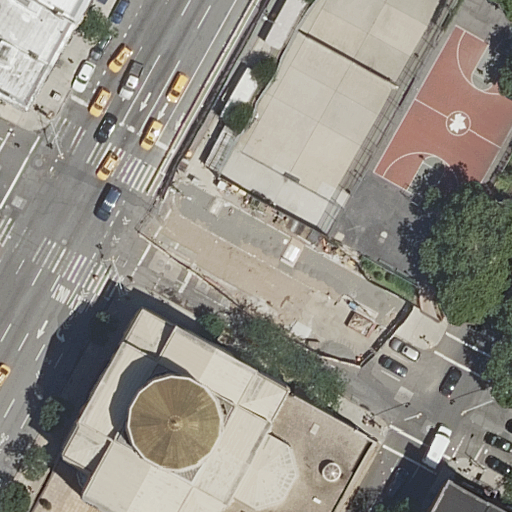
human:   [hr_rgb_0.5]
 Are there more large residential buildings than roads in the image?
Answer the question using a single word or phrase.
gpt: no

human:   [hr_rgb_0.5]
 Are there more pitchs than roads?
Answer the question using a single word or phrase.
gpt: no

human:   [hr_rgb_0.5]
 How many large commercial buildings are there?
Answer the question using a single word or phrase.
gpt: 0

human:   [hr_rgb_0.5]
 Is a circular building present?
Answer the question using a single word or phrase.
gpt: no

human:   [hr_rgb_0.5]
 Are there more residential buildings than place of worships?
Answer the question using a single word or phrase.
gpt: yes

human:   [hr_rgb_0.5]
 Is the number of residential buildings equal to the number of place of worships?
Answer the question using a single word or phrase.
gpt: no

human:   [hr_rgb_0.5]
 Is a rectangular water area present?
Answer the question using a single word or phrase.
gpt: no

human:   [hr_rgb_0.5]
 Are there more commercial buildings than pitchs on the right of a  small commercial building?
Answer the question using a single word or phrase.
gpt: no

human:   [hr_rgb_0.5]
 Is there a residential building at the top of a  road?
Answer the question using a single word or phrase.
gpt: yes

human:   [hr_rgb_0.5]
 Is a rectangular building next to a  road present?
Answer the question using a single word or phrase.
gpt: yes

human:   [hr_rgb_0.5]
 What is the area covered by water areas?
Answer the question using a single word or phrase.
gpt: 0m2

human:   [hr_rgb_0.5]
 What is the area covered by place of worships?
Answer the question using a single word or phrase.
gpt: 64m2

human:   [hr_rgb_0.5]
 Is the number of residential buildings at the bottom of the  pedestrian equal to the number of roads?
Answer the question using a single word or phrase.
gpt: no

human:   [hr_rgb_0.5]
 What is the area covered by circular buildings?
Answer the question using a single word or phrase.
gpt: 0m2

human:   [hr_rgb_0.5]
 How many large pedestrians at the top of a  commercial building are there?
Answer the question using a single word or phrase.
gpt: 0

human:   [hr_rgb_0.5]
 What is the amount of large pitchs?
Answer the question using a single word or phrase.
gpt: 1

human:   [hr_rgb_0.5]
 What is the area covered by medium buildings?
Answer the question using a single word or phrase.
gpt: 275m2

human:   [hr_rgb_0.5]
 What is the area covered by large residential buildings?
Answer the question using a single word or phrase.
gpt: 1913m2

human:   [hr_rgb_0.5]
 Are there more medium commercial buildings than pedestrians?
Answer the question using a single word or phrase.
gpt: no

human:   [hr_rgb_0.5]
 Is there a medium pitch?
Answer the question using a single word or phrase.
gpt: no

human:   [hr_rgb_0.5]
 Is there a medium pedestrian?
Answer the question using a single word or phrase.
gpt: no

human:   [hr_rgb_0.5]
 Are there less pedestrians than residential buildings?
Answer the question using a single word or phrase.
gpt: yes

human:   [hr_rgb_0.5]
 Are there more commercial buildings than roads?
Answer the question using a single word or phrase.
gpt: no

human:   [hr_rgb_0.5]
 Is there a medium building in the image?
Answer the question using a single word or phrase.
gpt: yes

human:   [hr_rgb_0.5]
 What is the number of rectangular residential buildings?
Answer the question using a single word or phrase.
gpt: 2

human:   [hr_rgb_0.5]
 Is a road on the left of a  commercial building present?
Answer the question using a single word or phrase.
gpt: no

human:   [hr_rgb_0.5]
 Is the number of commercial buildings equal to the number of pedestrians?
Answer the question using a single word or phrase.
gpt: no

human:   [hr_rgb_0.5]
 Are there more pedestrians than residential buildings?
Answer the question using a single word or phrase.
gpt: no

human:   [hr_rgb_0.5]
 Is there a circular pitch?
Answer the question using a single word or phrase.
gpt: no

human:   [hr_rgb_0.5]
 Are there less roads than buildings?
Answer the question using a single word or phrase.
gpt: no

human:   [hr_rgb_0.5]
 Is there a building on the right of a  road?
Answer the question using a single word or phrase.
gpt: yes

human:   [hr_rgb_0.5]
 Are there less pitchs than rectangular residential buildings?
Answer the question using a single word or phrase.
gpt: no

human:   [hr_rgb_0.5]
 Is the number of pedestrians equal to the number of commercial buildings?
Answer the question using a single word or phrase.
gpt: no

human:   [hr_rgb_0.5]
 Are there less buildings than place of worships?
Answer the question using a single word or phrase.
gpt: no

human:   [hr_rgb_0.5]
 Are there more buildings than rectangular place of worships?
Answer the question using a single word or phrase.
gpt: yes

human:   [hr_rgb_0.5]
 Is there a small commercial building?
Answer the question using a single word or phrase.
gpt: no